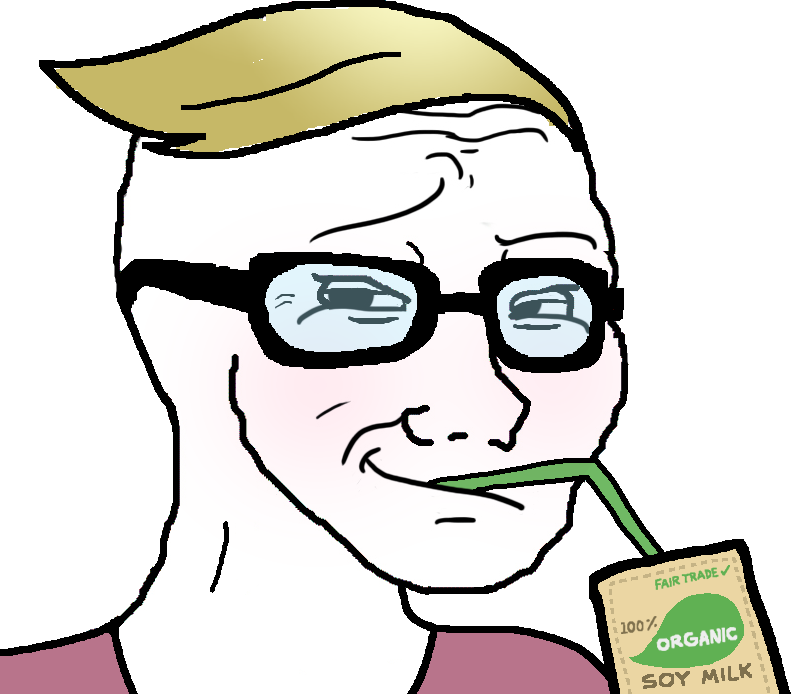
Label: 5_Soyjak